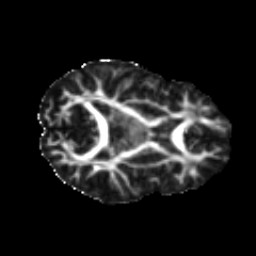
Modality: FA
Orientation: axial
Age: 20
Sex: male
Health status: ill
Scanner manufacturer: ge
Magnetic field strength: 3 T
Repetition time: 6.752 s
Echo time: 0.079 s